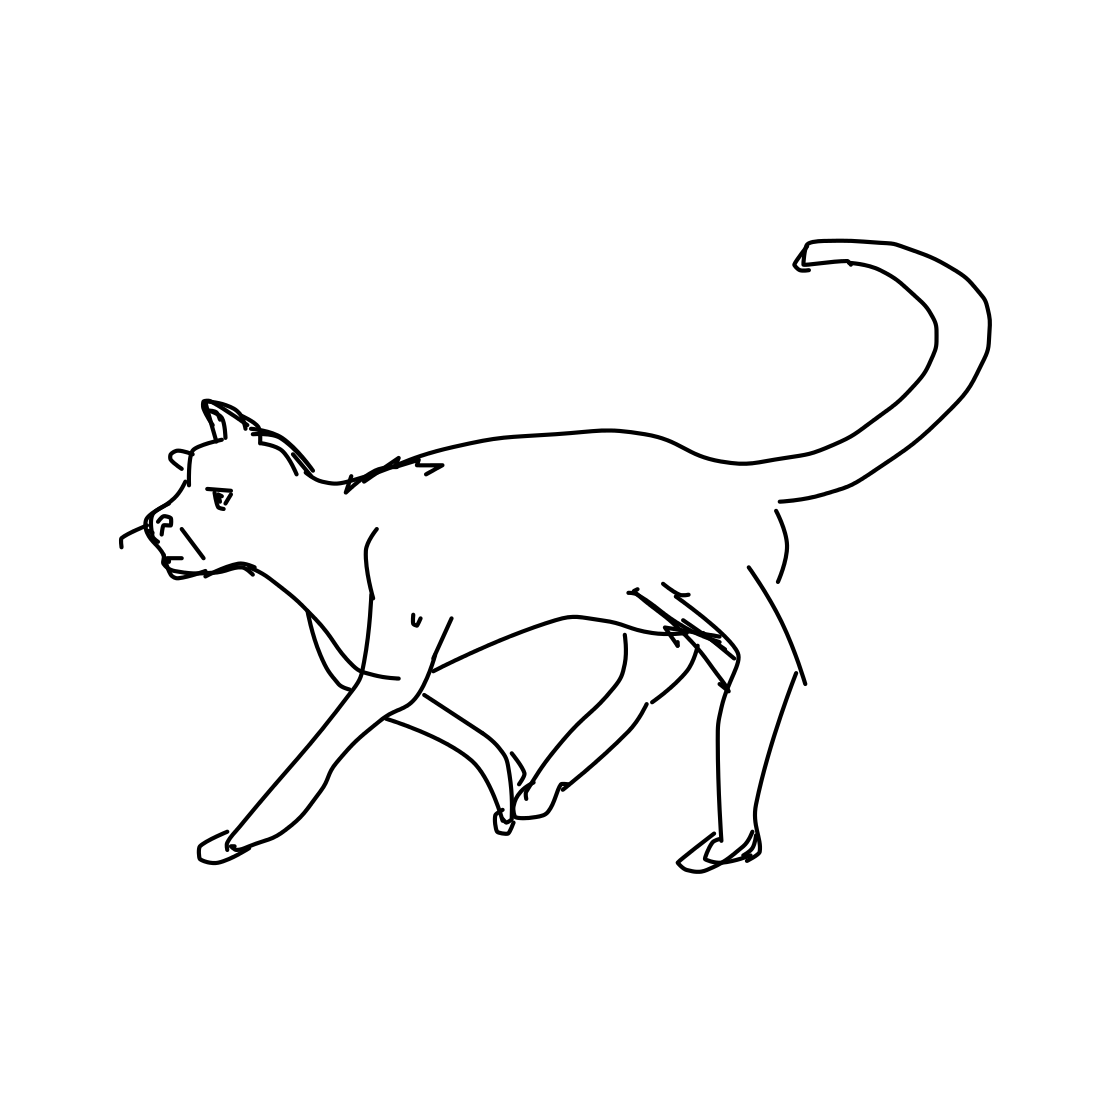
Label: cat